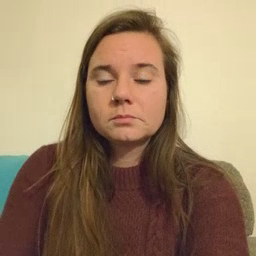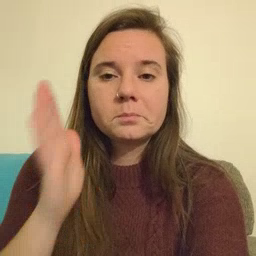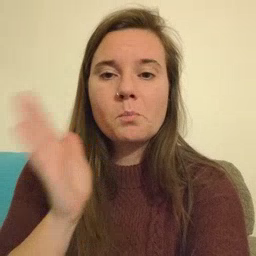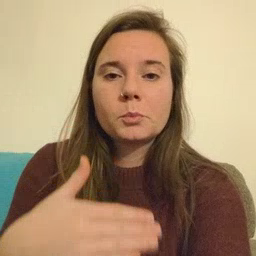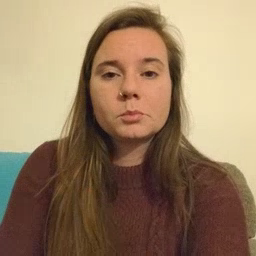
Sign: bedroom